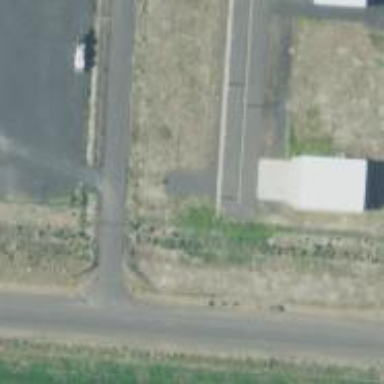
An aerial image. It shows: View of taxiway at the airport.